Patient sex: F
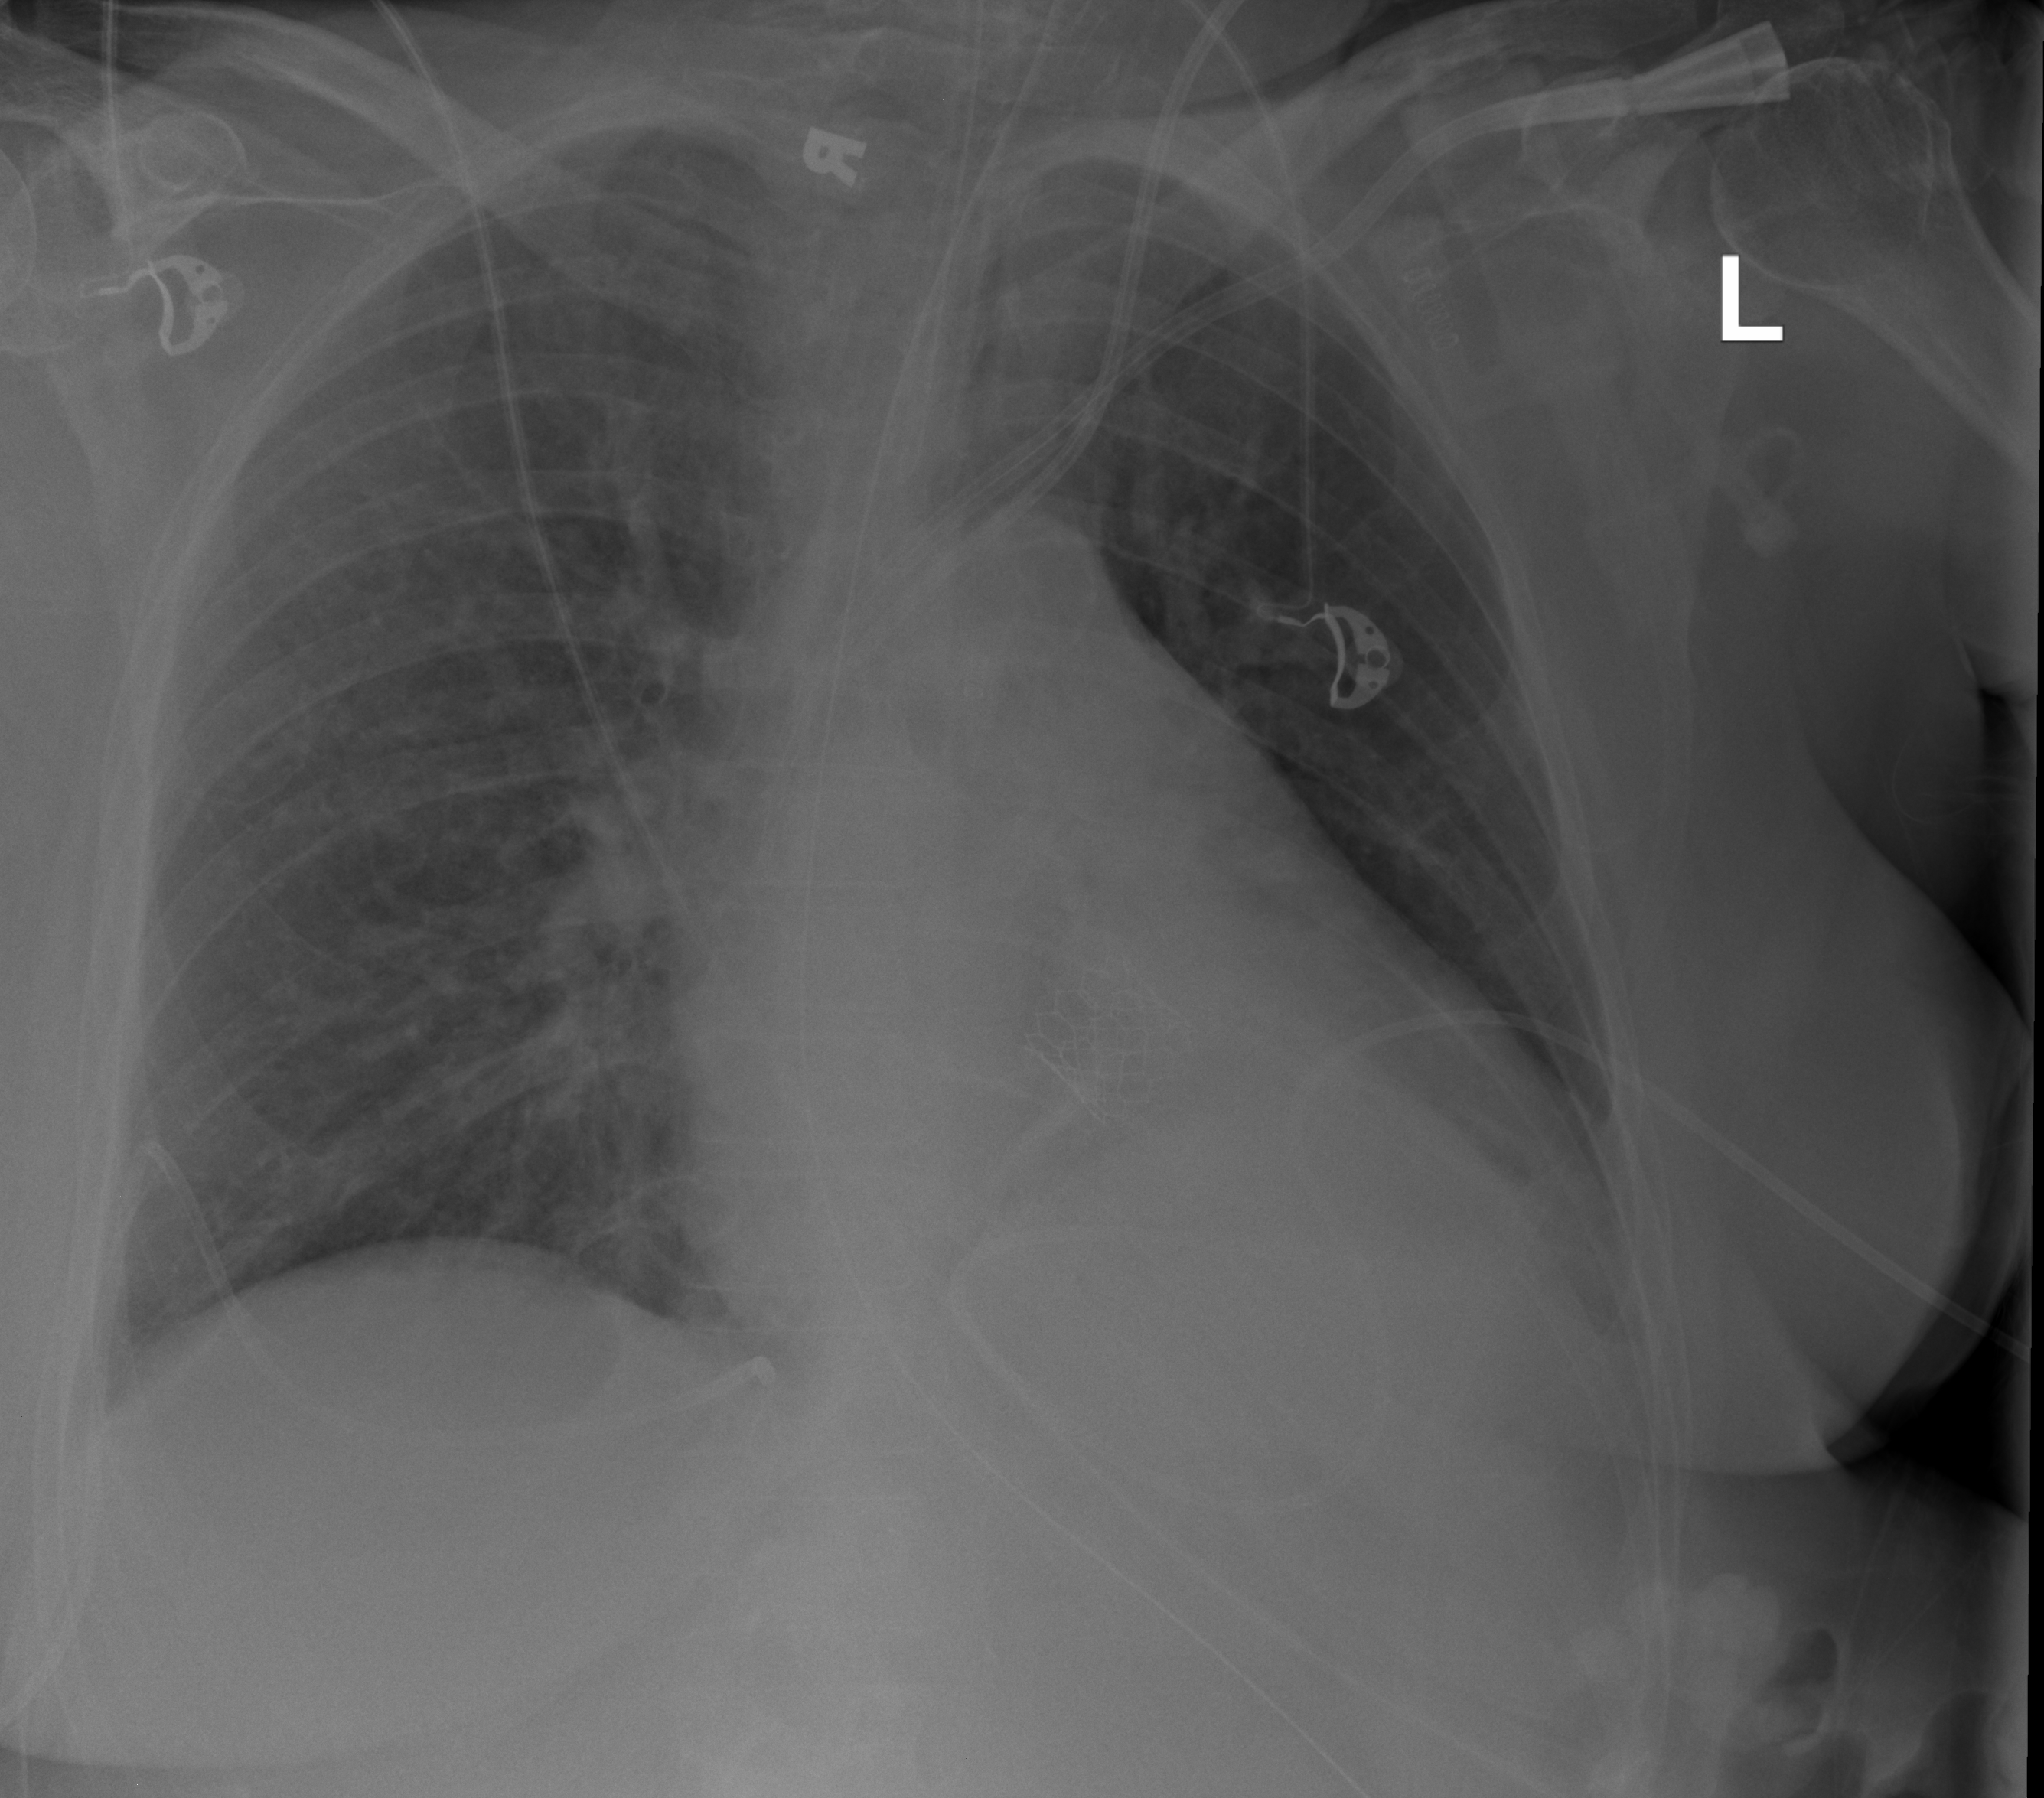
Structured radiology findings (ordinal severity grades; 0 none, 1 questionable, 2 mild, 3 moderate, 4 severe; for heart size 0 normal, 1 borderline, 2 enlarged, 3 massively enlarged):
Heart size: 2
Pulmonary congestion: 2
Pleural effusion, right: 1
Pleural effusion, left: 2
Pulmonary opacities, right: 1
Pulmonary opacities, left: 0
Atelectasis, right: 2
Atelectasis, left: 1